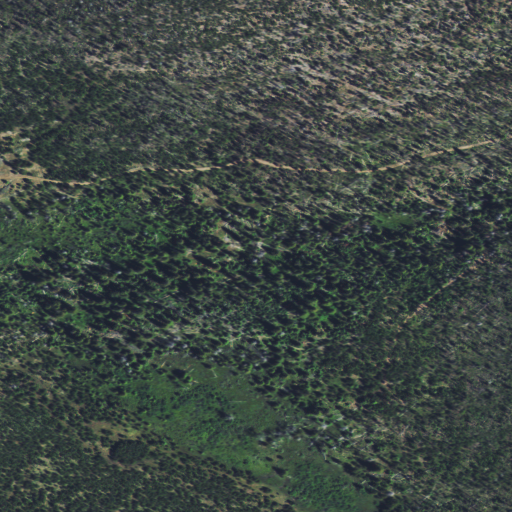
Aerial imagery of valley in Montana named LaSalle Gulch containing only evergreen forest